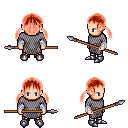
a pixel art fantasy rpg character, male body template, human, light skin, chain mail, gold greaves, red twin-tailed hairstyle, white cloth bandages, metal boots, spear, four views (front, back, left, right), 2x2 character sprite sheet, small pixel art, hard edges, no anti-aliasing